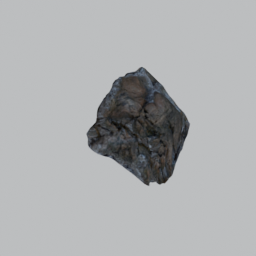
Label: nature